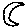
Label: moon